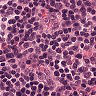
Metastatic tissue present: no